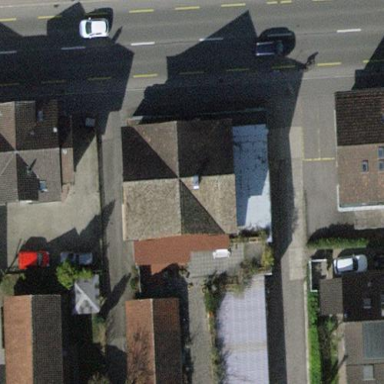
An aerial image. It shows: House with motorcycle shop.